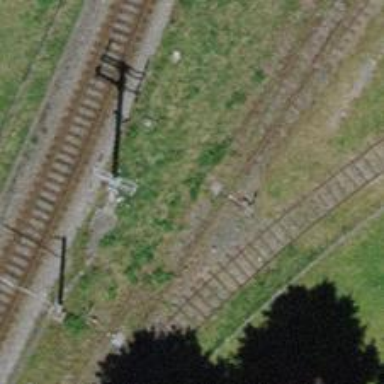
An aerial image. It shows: Railway switch.